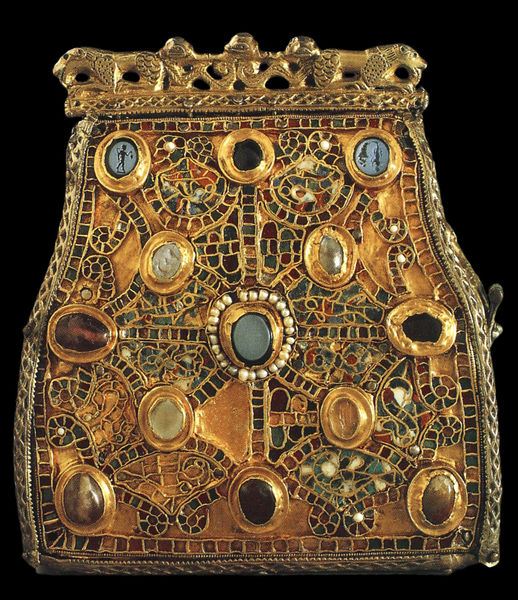
Titel: Enger Reliquiar
Institution: Berlin, Staatliche Museen - Preußischer Kulturbesitz
Schlagwörter: blau, grün, bunt, schmuck, weiss, tiere, muster, ornament, rahmen, steine, gold, brosche, diamanten, edelsteine, perle, perlen, oval, rund, verzierung, foto, gefäß, kreuz, perlmutt, schlange, mosaik, tasche, kunst, kasten, schnörkel, löwen, edelstein, löwe, verschluß, schatulle, objekt, email, kästchen, wertvoll, rubin, verziehrung, gemme, geritzt, emaile, eingefasst, hold, ametyst